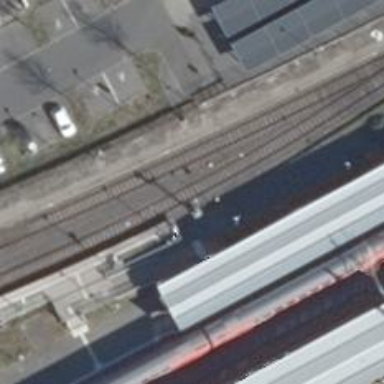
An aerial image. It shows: Railway signal.